Field crop: tomato
Growth stage: 1
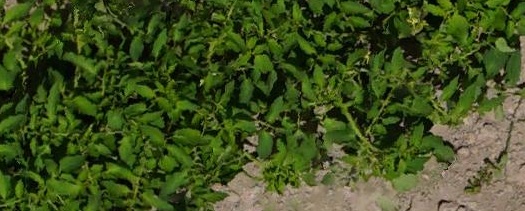
Species: tomato